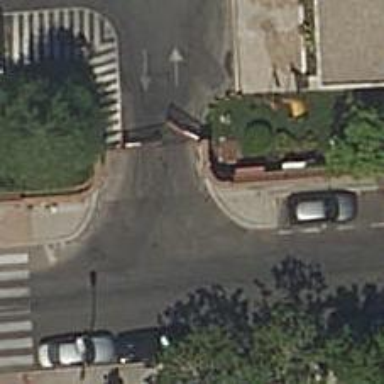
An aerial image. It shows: Gate.